Question: I am trying to use concepts learned in signals analysis to isolate a specific frequency from a sound file. I have a short WAV file that consists of a person talking but also has other noises with unknown frequencies both above and below the desired signal. I have an upper and lower bound for the frequency range that should contain the part of the sound I want.
I think I should be able to do this without using the signals analysis toolbox or the butter filter.
so far I have this code which plots the power spectrum for the signal:
'''
[y, Fs] = audioread('filename.wav','double');
t = 1:1:length(y);
y = transpose(y);
a = ifft(y);
a_k = abs([a((length(y)/2)+1👎2),a(1:1:(length(y)/2)+1)]);
bar((-length(y)/2)+1:1:(length(y)/2),a_k);
'''
The power spectrum looks like this:

I think I should be able to use what I have to filter our anything above or below my known range, but I am not sure how to start doing that.
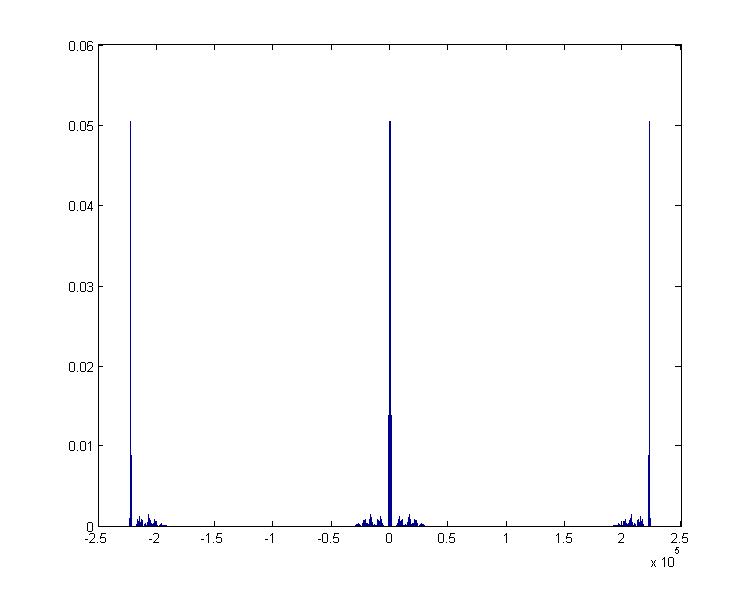
Answer: To apply ideal band pass filter you can use the code below. However, please note that the ideal filter may not produce the most optimal results if your signal is not periodic (see the wiki article <URL>.
'''
%% Initialisation
Fs = 44100;
t0 = 0;
t1 = 1;
t = t0 : 1/Fs : t1;
f1 = 10;
f2 = 40;
y = 10*cos(2*pi*f1*t) + 20*sin(2*pi*f2*t);
%% Cosine series
true_fft = fft(y);
nfft = length(y);
% The number of unique points
if mod(nfft, 2) == 0
num_pts = round(nfft/2) + 1;
else
num_pts = ceil(nfft/2);
end
% The vector that contains only unique points
fftT = true_fft(1 : num_pts);
% The vector that contains the unique frequencies
u_f = (0 : num_pts-1)*Fs/nfft;
%% Filtered signal
% Definition of the frequency band
f_low = 5;
f_high = 15;
[~, idx_low] = min(abs(u_f - f_low));
[~, idx_high] = min(abs(u_f - f_high));
filtFFTT = fftT;
filtFFTT([1: idx_low idx_high : end]) = 0;
if mod(nfft, 2) == 0
filtFFTT = [filtFFTT conj(filtFFTT((end - 1) : -1 : 2))];
else
filtFFTT = [filtFFTT conj(filtFFTT(end : -1 : 2))];
end
%% Data visualisation
figure;
plot(t, ifft(filtFFTT));
'''